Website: macys
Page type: account-selection
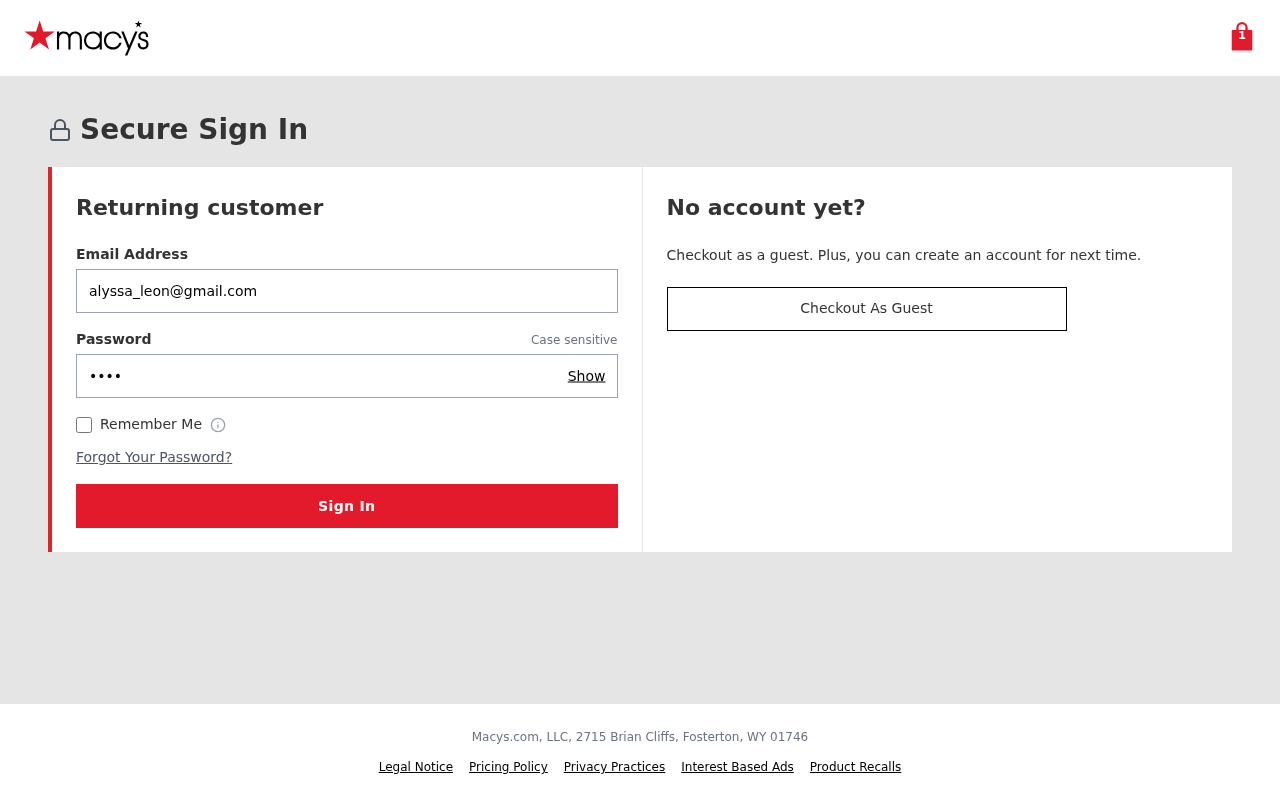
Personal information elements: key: PII_EMAIL
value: alyssa_leon@gmail.com
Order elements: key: ORDER_NUM_ITEMS
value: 1